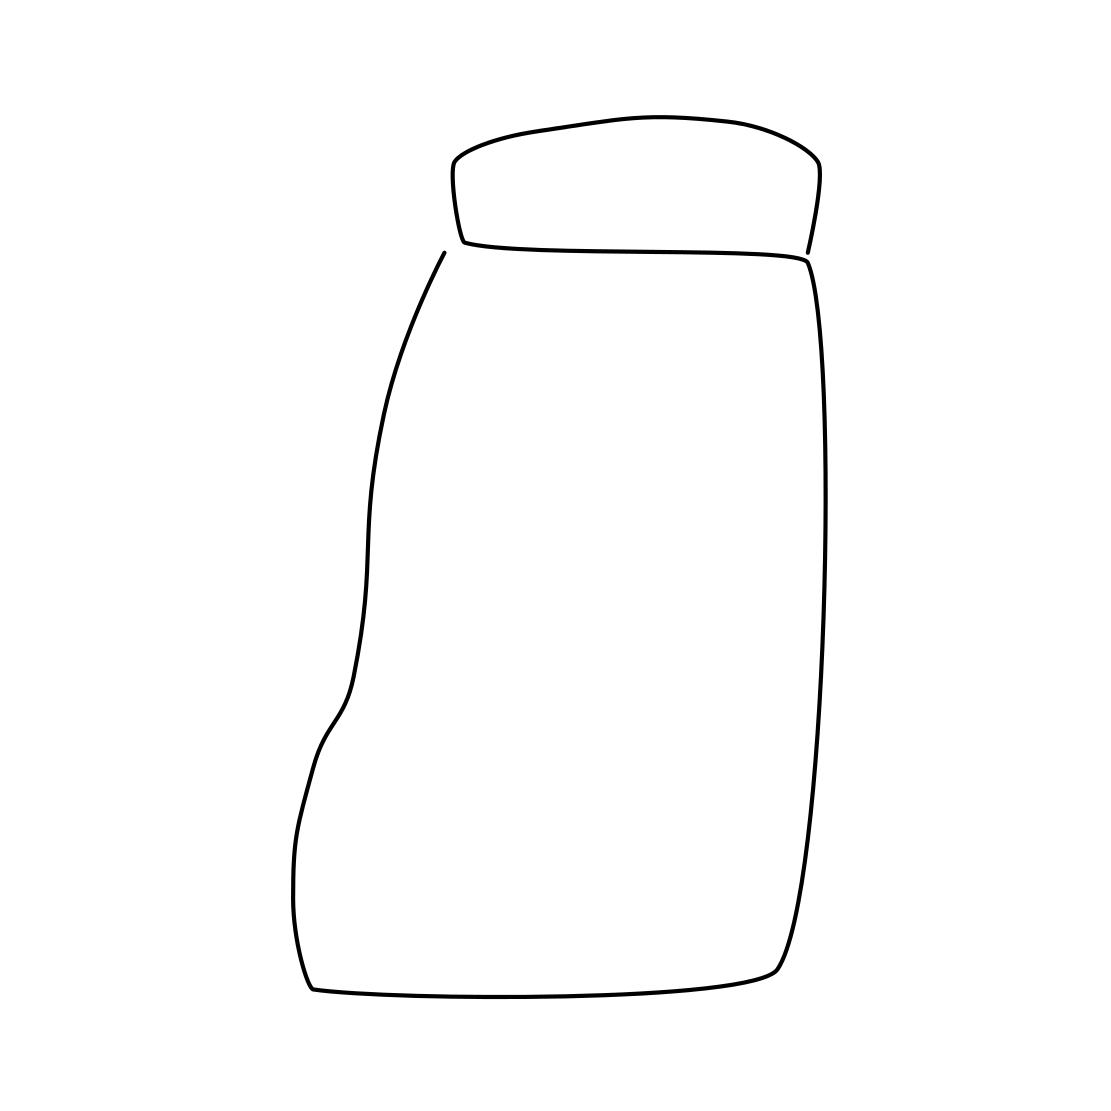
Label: tooth